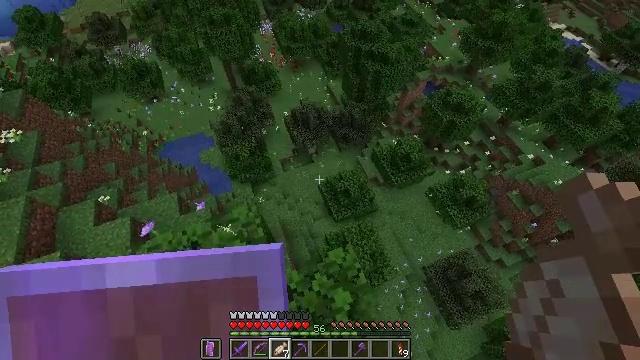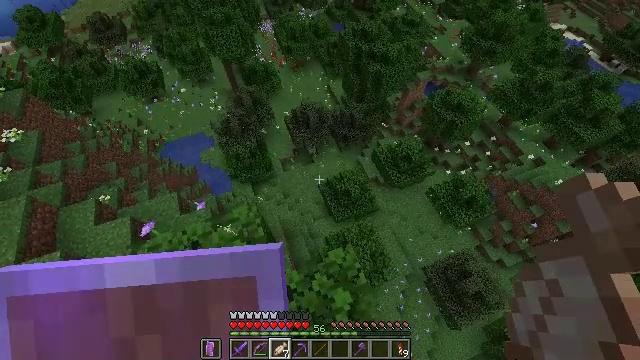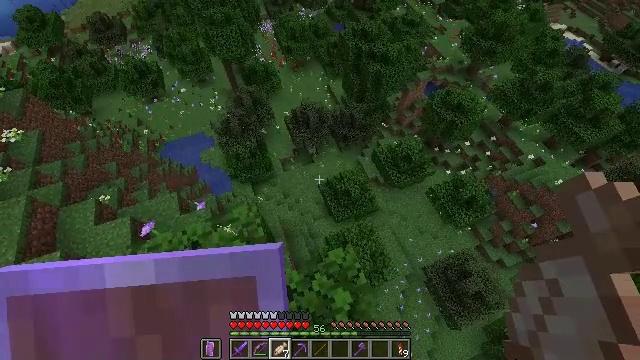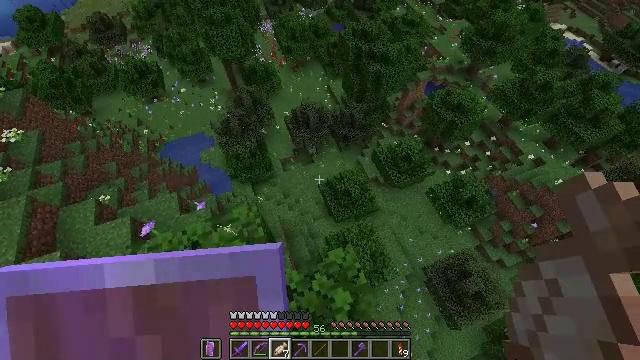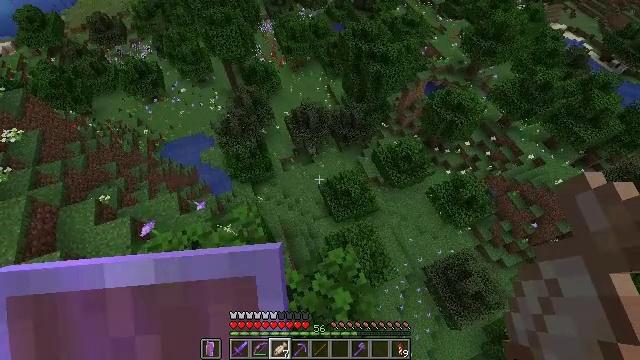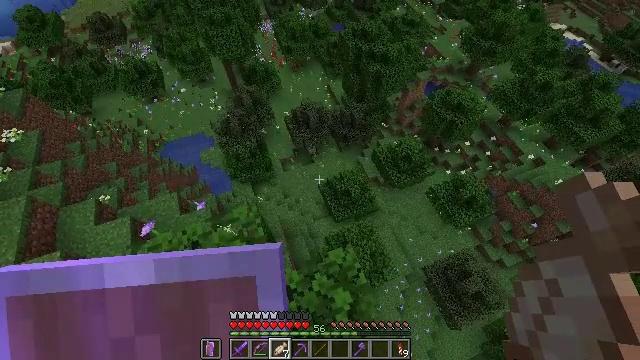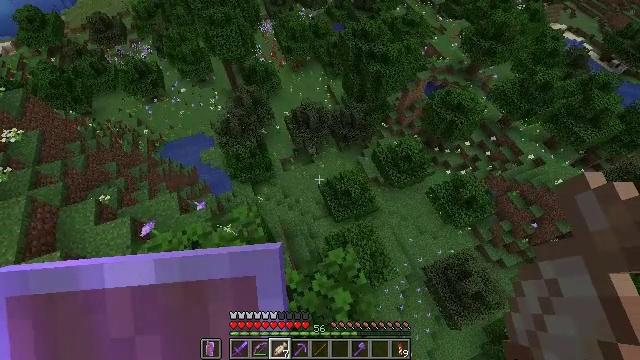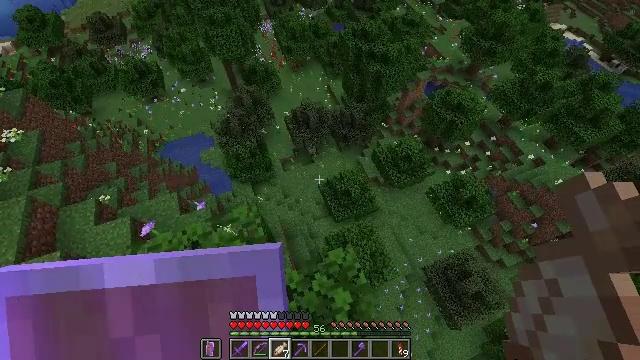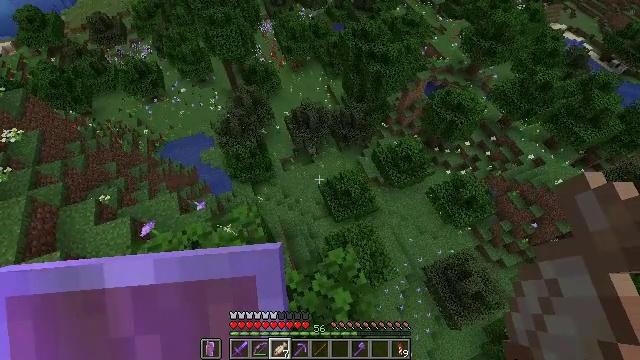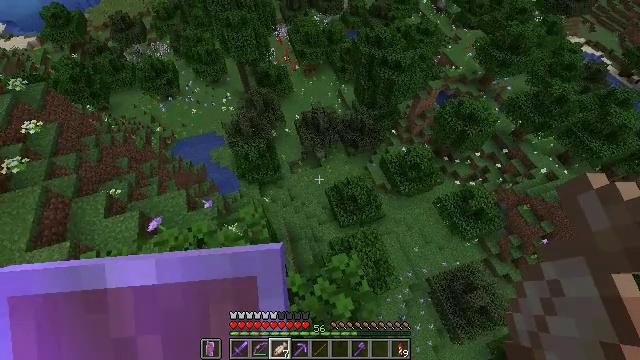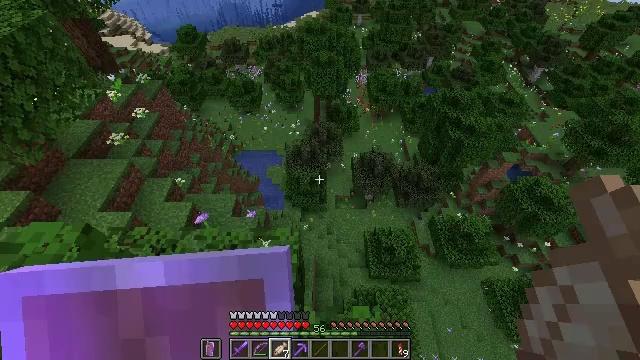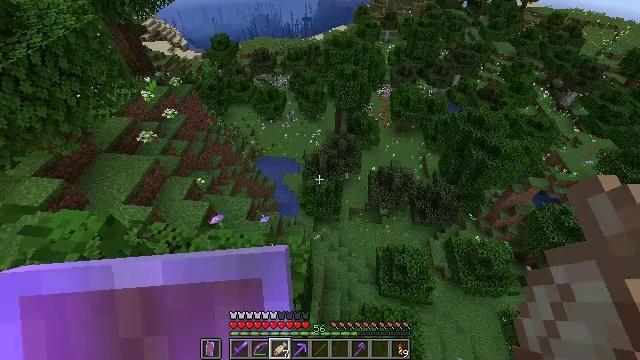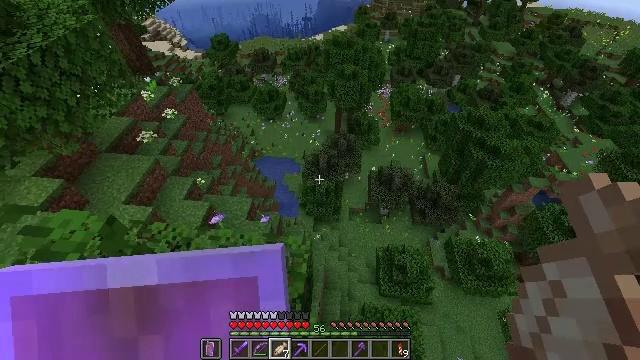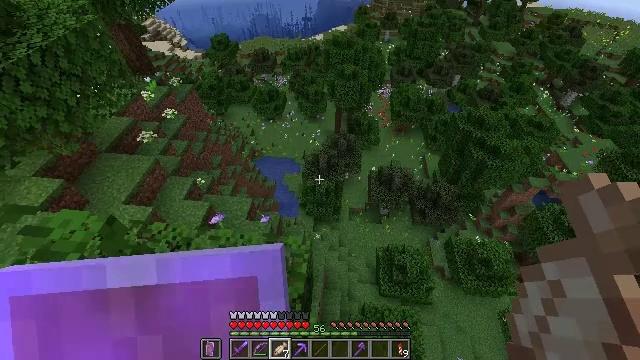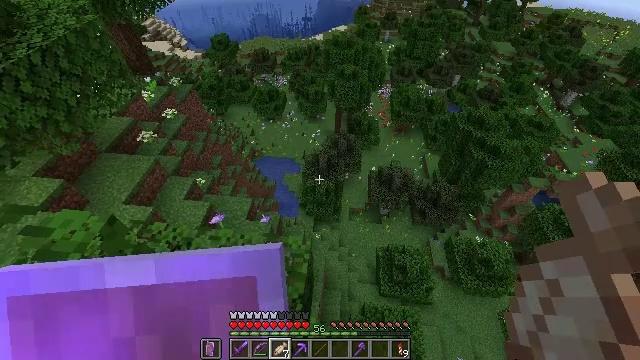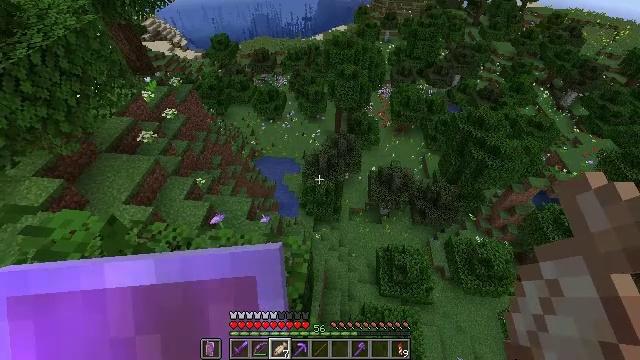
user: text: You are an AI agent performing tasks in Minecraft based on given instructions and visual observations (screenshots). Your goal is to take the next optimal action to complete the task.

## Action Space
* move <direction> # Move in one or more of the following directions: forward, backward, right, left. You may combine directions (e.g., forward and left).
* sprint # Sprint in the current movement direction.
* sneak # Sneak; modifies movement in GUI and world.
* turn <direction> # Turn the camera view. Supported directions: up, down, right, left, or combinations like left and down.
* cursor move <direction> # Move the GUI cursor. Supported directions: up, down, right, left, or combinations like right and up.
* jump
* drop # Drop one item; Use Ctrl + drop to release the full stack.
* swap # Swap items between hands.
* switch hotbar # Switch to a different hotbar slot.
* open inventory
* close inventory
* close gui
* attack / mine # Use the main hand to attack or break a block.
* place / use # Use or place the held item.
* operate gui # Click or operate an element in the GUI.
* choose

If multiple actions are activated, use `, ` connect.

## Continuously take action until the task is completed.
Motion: motion action
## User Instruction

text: Gather oak leaves by attacking.
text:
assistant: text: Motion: move forward, sneak
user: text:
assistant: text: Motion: move forward, sneak
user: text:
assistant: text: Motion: move forward, sneak
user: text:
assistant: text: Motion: move forward, sneak
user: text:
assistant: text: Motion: move forward, sneak
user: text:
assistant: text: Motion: move forward, sneak
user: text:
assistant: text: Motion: move forward, sneak
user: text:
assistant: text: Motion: move forward, sneak
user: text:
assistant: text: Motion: move forward, sneak, turn left
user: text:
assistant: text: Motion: move forward, sneak, turn left and up
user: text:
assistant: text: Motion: move forward, sneak, turn left and up
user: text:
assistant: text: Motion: move forward, sneak
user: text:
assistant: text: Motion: move forward, sneak
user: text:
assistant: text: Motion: move forward, sneak
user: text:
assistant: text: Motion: move forward, sneak
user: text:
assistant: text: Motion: move forward, sneak
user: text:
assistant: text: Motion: move forward, sneak
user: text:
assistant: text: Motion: move forward, sneak
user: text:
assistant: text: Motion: move forward, sneak
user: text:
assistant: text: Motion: move forward, sneak
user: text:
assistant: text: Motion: move forward, sneak
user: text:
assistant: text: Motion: move forward, sneak
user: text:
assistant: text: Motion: move forward, sneak
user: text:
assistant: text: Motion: move forward, sneak
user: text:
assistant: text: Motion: move forward, sneak
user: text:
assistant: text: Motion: move forward, sneak
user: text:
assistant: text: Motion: sneak
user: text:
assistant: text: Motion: sneak
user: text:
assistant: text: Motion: sneak
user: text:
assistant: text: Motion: sneak